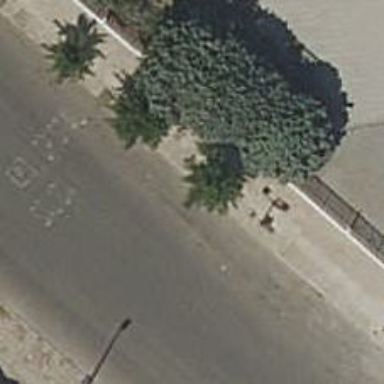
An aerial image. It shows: Taxi stand.